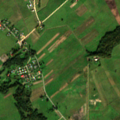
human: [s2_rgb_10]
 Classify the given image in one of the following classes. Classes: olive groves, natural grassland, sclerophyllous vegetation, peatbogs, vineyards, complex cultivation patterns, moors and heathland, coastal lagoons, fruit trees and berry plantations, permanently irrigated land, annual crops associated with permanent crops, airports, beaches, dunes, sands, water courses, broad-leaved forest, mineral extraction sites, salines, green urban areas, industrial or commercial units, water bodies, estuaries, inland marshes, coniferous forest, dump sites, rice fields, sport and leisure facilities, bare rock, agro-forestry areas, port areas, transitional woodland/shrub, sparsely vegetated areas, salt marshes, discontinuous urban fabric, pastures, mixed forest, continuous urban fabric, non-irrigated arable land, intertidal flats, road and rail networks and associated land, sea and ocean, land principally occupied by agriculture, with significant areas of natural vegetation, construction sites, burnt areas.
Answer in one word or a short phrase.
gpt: non-irrigated arable land, complex cultivation patterns, land principally occupied by agriculture, with significant areas of natural vegetation